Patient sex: F
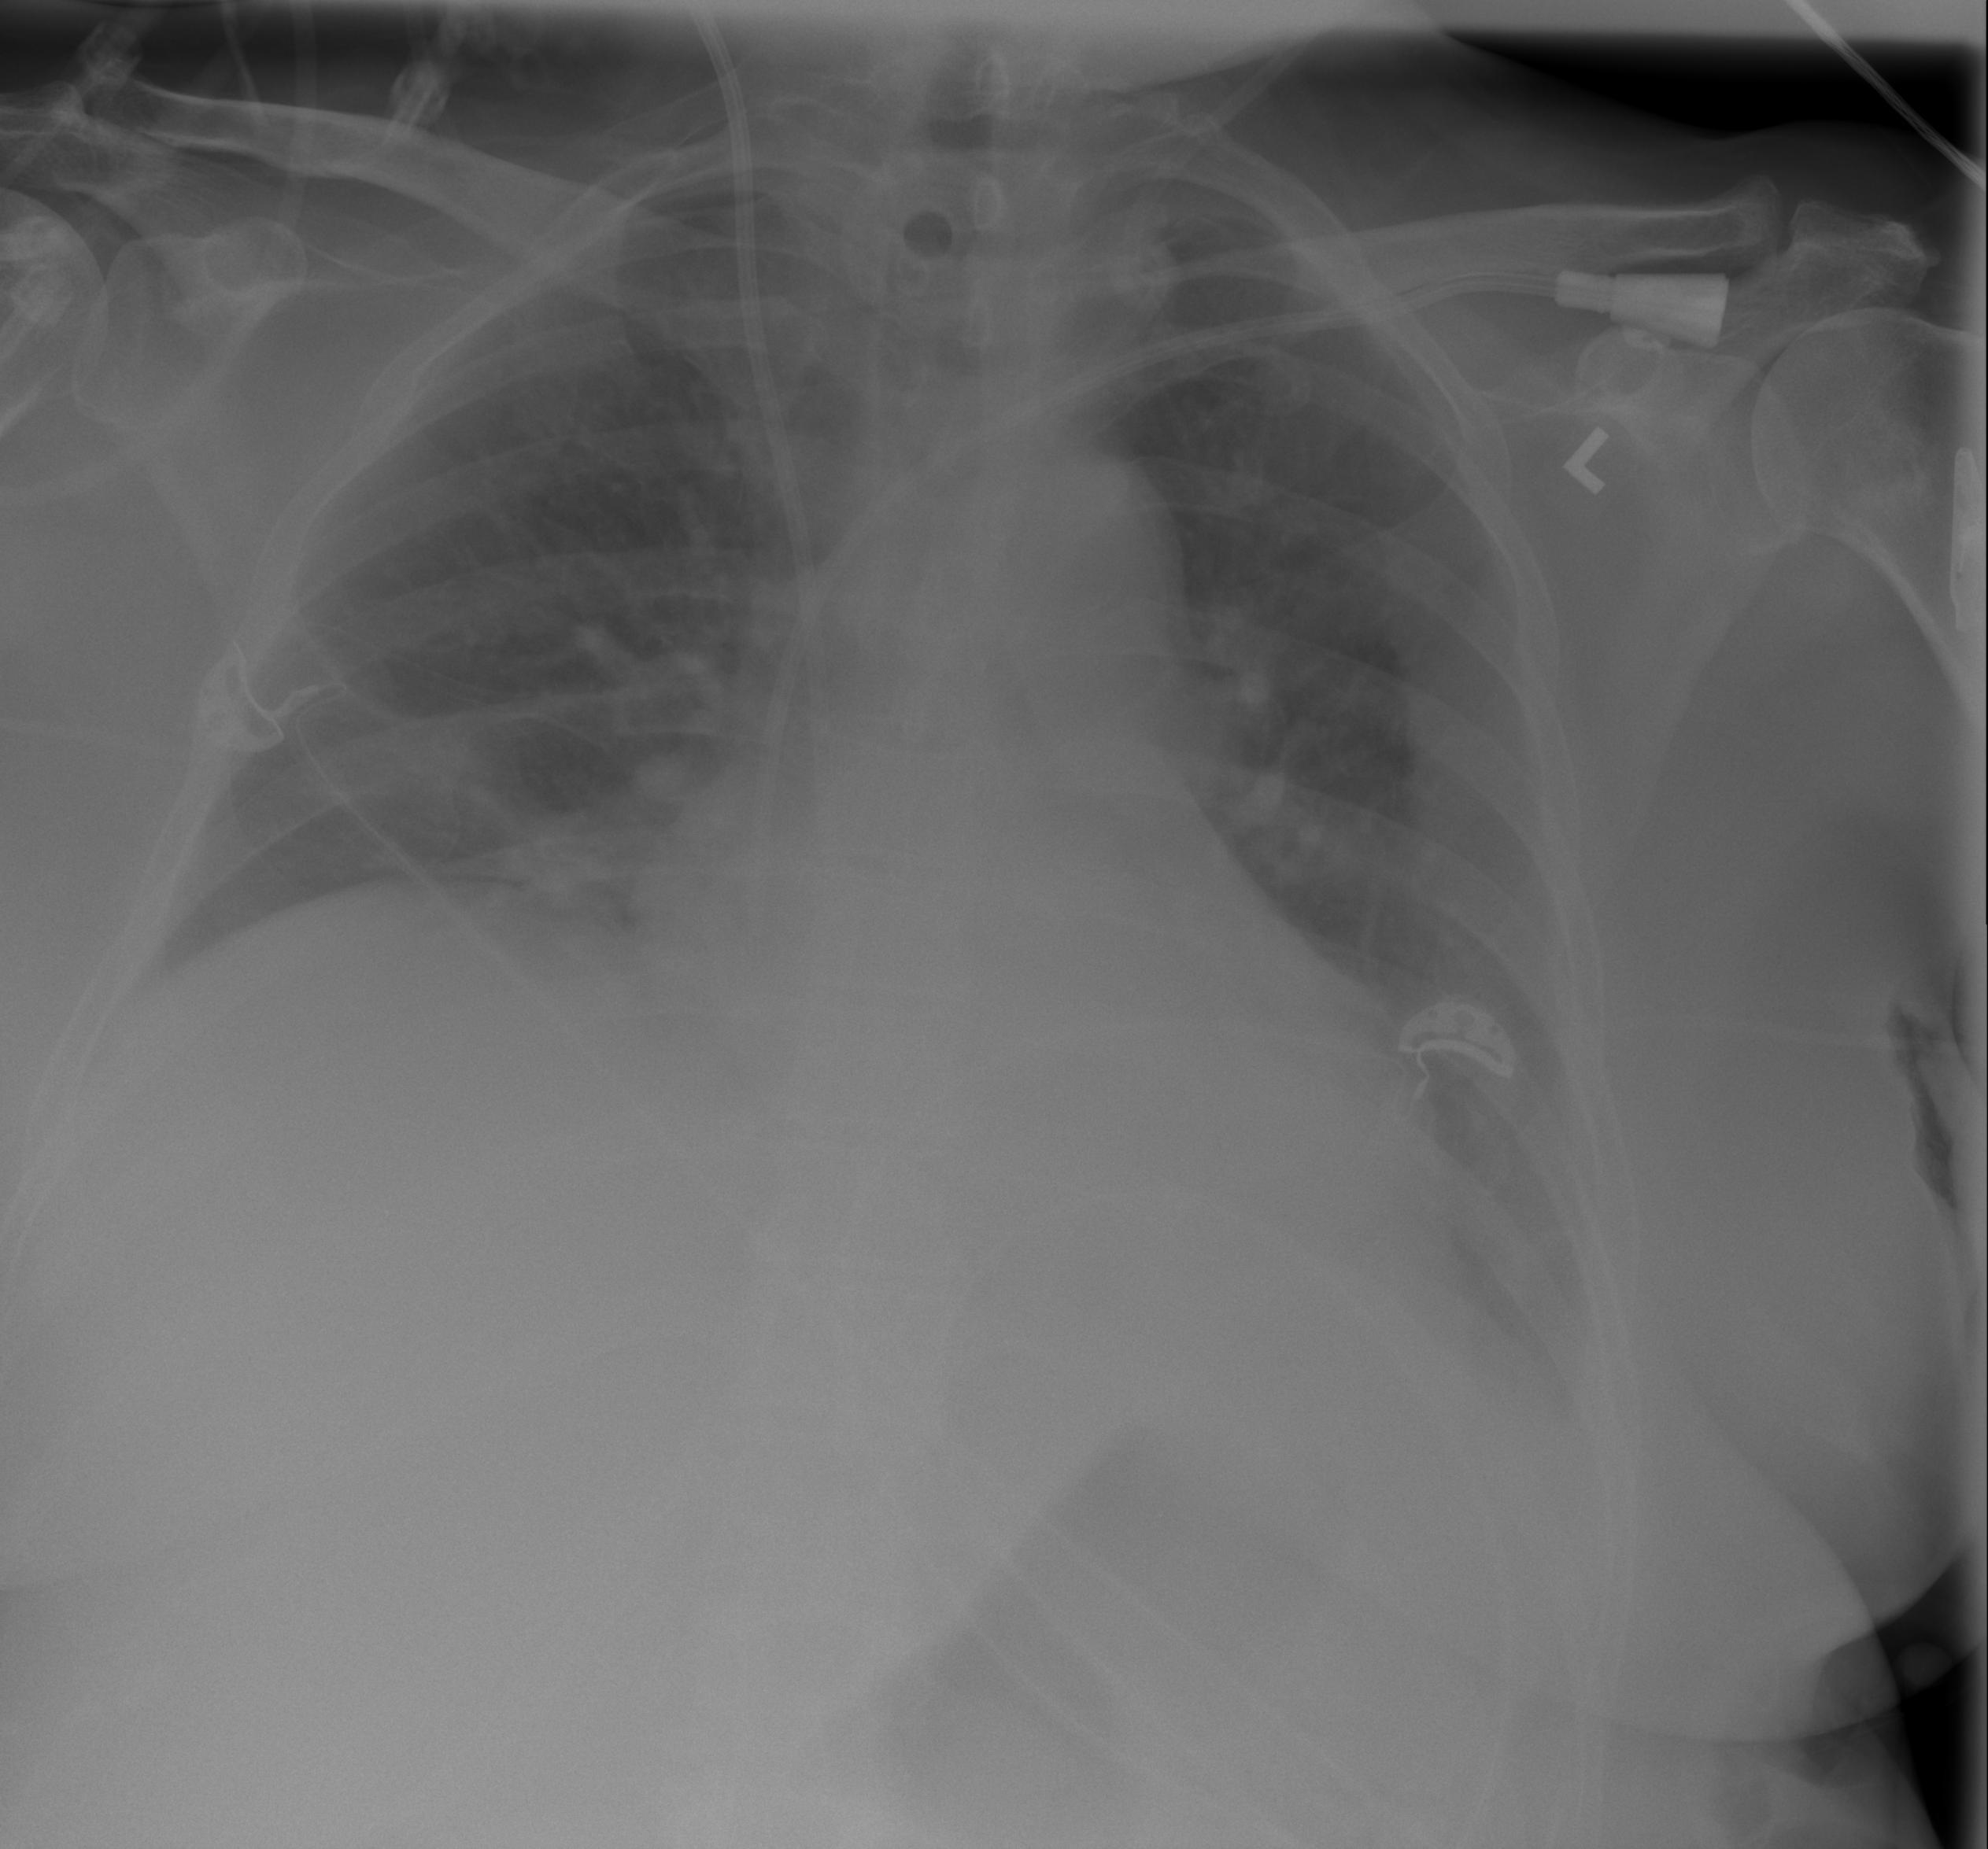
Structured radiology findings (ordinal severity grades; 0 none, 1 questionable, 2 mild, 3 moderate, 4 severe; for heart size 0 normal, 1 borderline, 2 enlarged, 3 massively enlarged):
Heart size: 2
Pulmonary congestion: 2
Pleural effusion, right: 0
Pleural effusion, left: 2
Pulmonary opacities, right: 0
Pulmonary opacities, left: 0
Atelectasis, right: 2
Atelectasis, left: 2